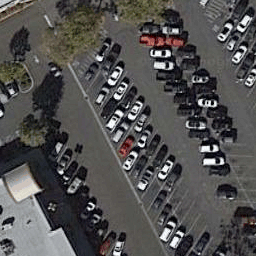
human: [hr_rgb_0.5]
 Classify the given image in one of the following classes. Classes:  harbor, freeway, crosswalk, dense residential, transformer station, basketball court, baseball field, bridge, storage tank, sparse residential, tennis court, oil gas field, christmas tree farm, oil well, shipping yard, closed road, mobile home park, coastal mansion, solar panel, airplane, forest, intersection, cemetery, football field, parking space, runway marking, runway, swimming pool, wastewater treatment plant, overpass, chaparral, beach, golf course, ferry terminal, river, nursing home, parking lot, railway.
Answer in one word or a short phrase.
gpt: parking lot